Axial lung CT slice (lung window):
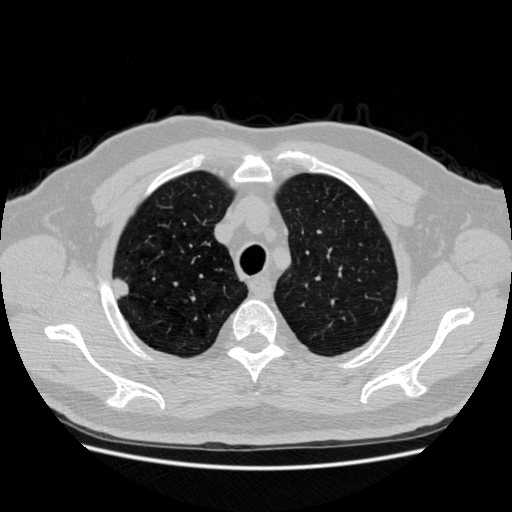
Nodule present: yes
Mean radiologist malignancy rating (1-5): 3.75